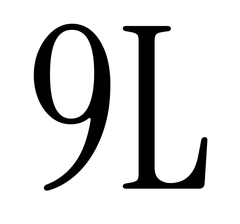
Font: InstrumentSerif-Regular